Question: Estimate the volume of the 3D prism shown in the image. The result should be rounded to one decimal place. The side length of each grid on the chessboard is 0.5
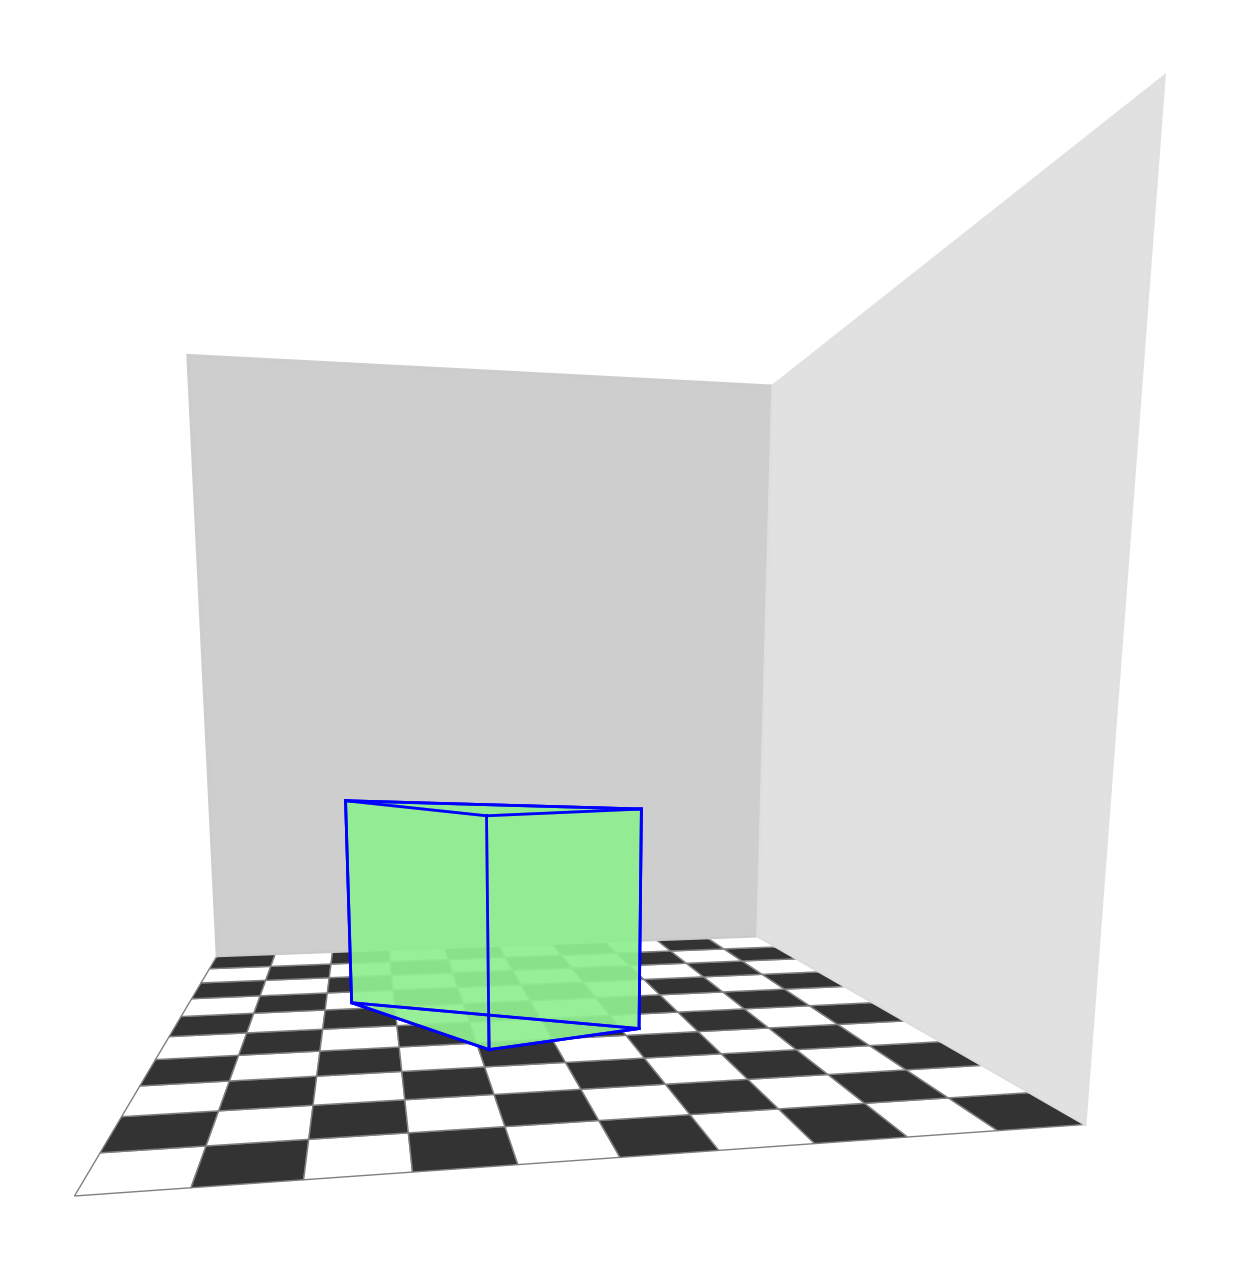
Answer: 1.3